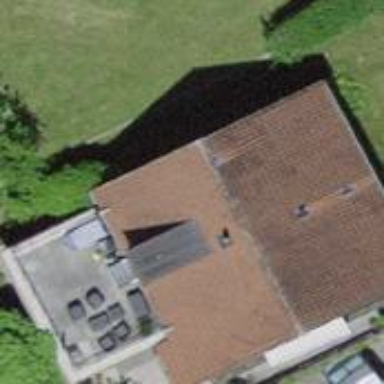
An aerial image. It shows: Detached building with gabled roof.